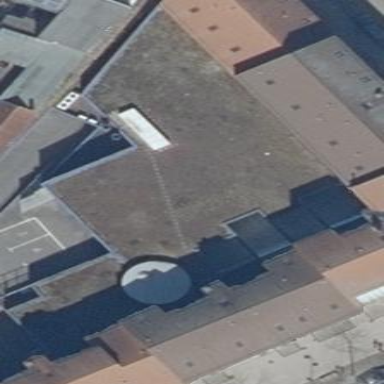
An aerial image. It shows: Commercial building.